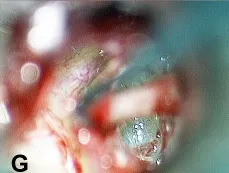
High resolution temporal bone CT images of the normal and abnormal stapes footplate as well as intraoperative images of the hypermobile stapes footplate. (G) Intraoperative appearance of a normal stapes footplate.
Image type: medical_photograph (other_medical_photograph)